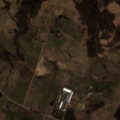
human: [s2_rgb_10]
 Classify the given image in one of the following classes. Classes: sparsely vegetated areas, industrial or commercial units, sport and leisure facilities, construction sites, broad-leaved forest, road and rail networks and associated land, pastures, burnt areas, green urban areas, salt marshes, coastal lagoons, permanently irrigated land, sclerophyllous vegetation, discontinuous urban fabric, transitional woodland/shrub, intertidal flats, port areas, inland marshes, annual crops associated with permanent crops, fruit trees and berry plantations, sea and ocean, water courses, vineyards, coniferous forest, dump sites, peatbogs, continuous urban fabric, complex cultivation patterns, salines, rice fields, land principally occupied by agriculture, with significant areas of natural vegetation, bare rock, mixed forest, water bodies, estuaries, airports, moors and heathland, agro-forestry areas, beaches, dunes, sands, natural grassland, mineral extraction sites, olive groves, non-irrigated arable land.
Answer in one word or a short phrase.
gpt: non-irrigated arable land, pastures, complex cultivation patterns, land principally occupied by agriculture, with significant areas of natural vegetation, broad-leaved forest